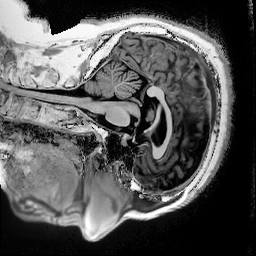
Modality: T1w
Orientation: sagittal
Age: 56
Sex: male
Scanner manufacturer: siemens
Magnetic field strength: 3 T
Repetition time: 5 s
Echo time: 0.00298 s